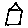
Label: house